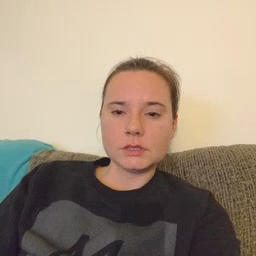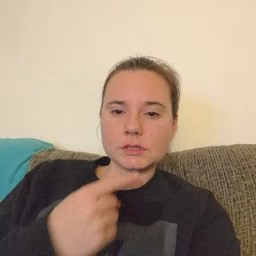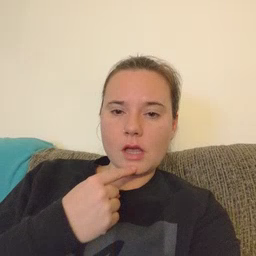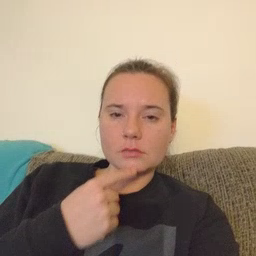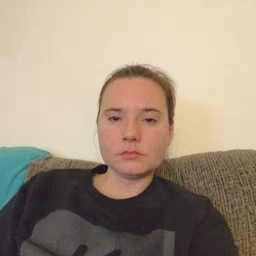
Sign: say